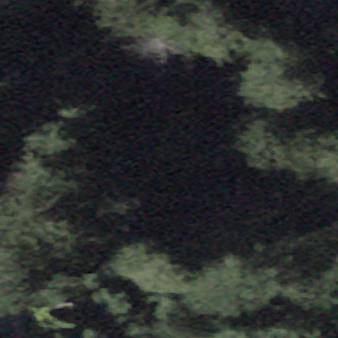
Label: other